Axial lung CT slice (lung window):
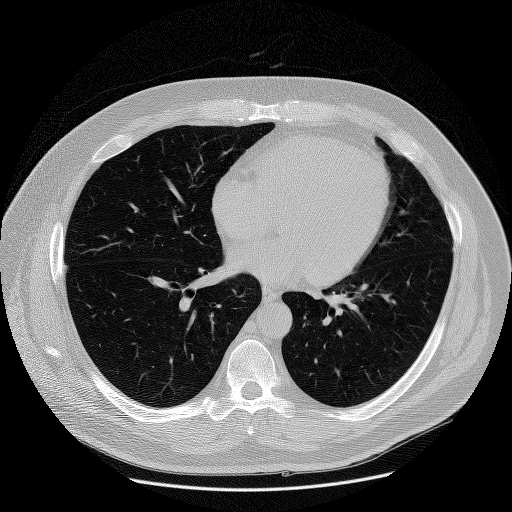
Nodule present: no